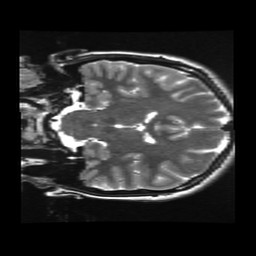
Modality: T2w
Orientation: coronal
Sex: female
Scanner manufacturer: ge
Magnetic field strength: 3 T
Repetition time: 5 s
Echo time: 0.101 s